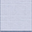
Piece: xx